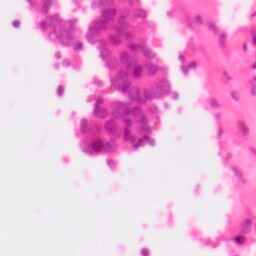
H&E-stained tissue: Colon